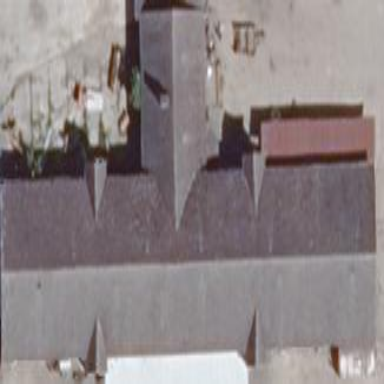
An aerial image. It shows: Rural barn.